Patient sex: F
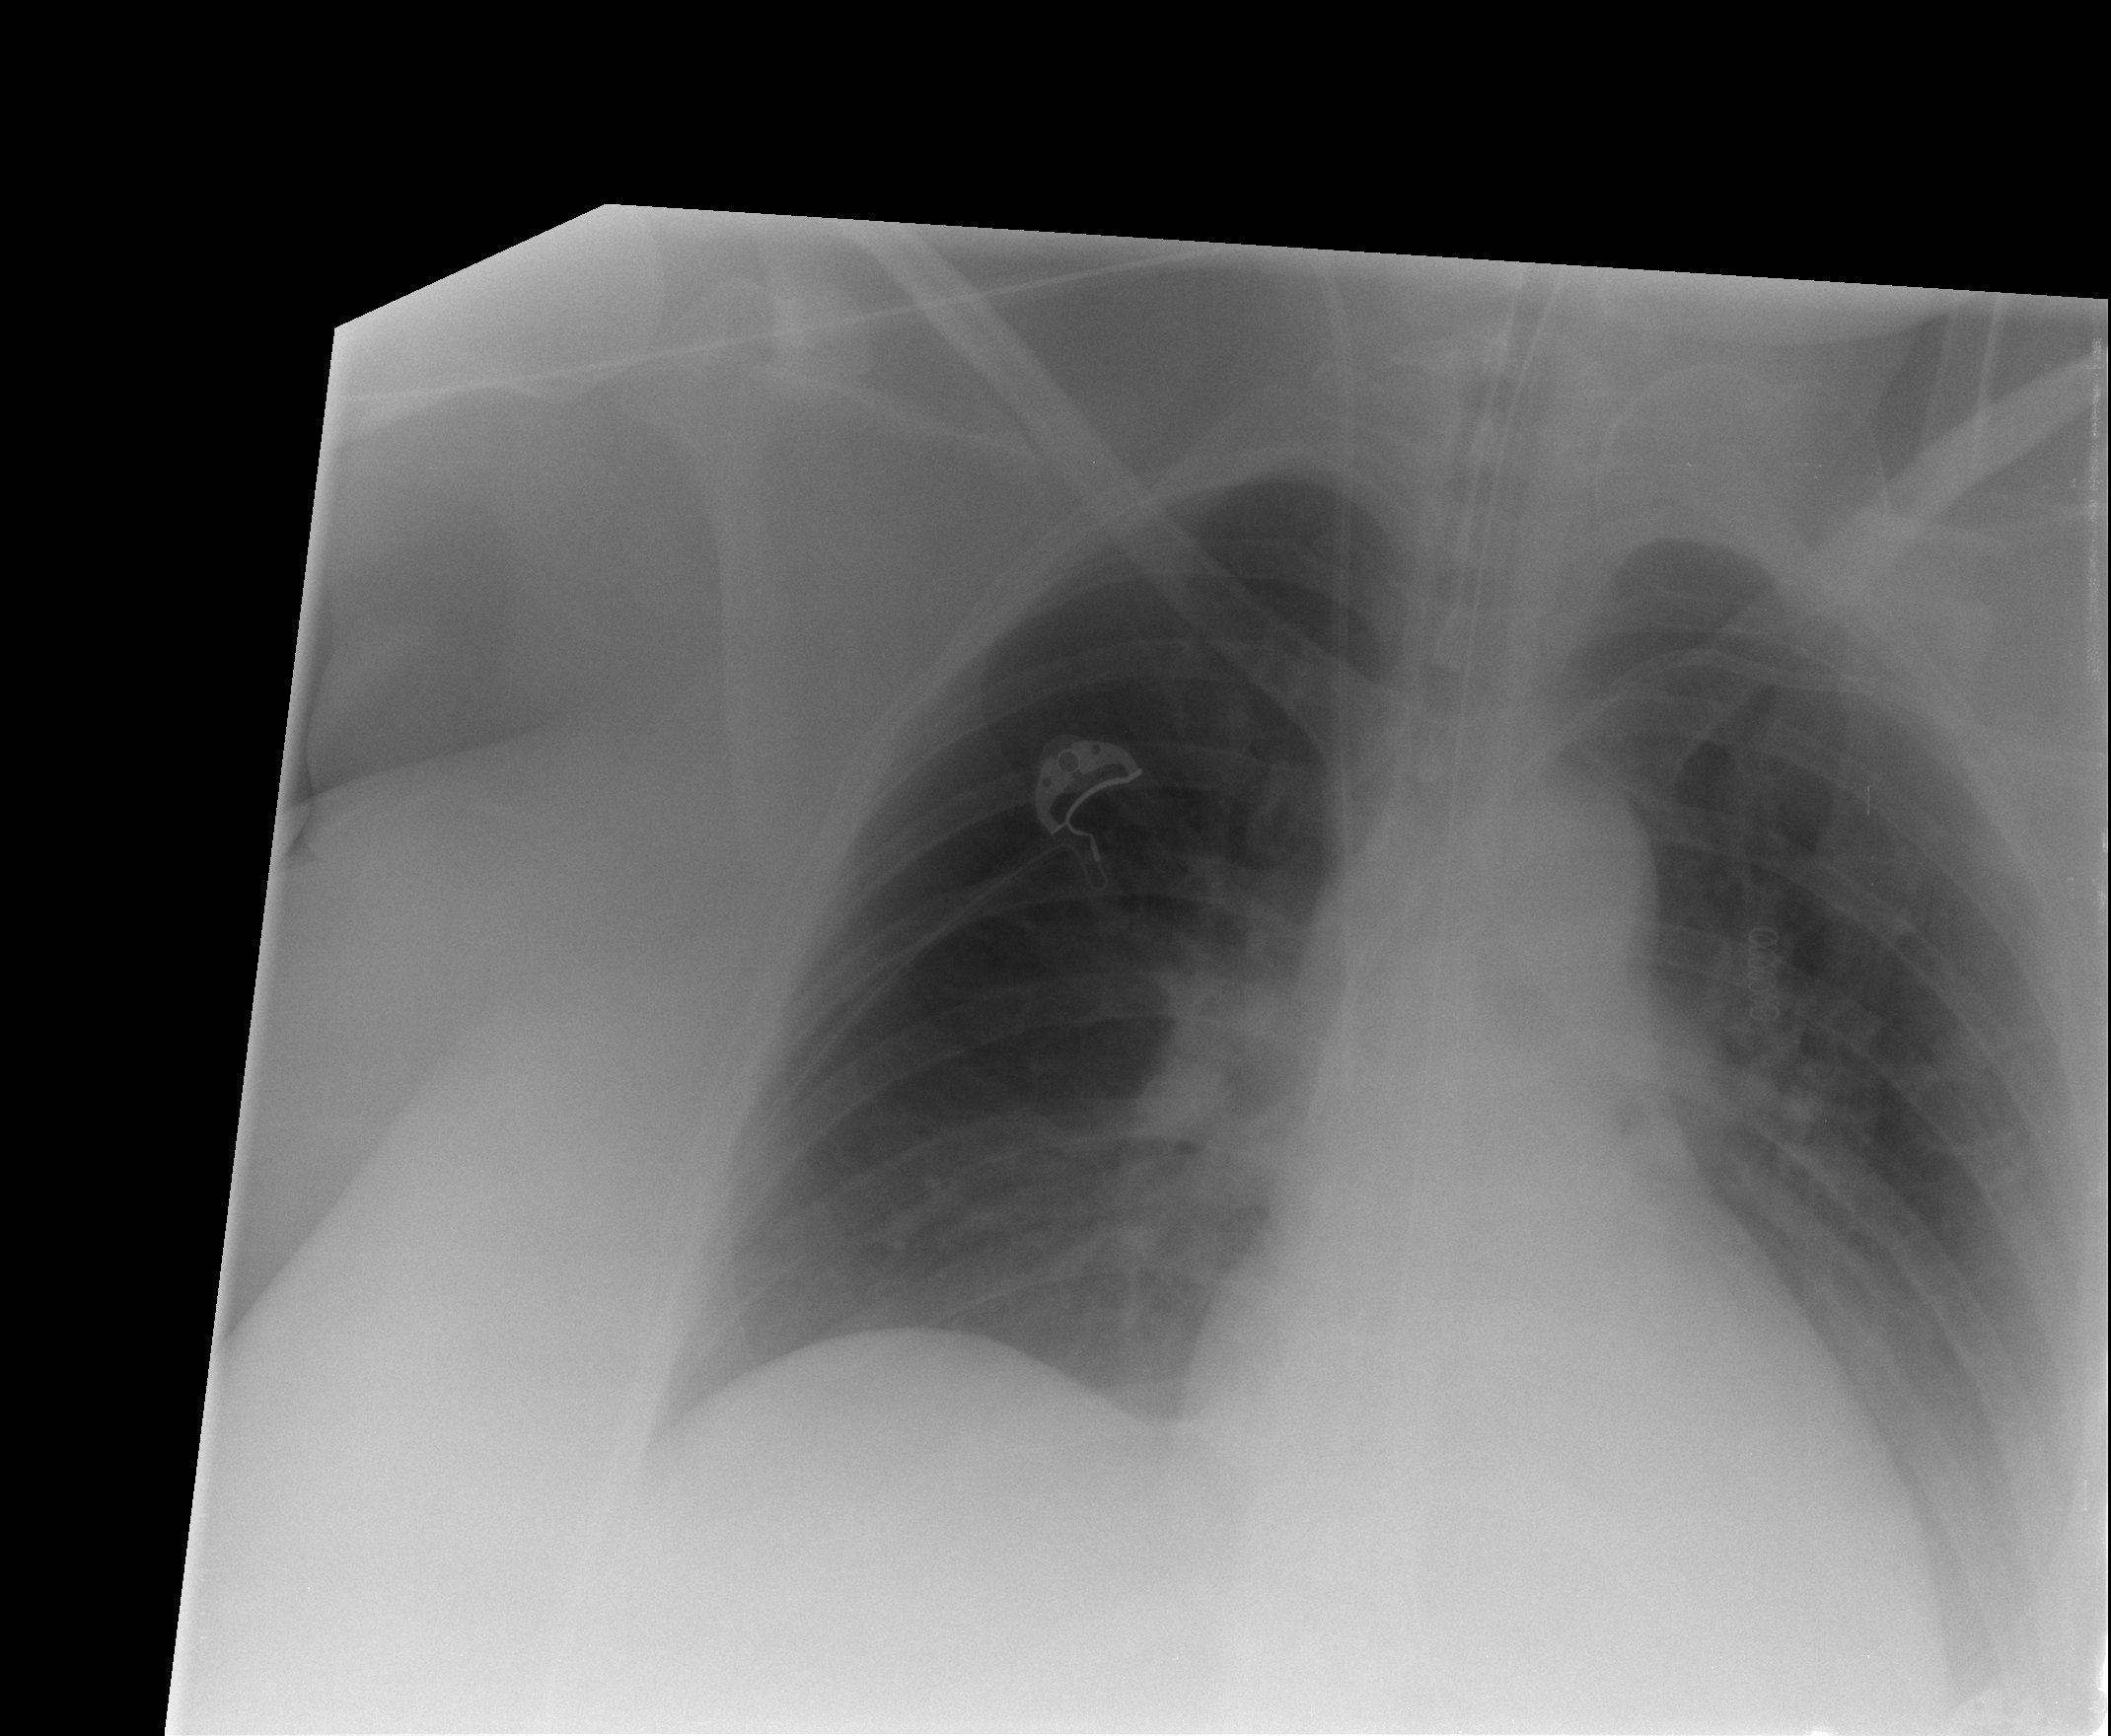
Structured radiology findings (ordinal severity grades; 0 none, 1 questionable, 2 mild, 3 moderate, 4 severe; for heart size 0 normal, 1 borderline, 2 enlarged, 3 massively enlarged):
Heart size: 2
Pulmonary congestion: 2
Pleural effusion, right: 0
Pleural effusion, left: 2
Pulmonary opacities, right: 1
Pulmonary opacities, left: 1
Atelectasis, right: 2
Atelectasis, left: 2